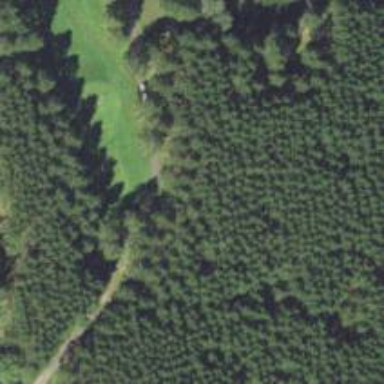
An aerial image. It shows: Path designated for golf carts.